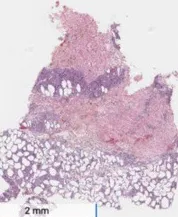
(E) Superficial and deep perivascular and interstitial infiltrate, including lymphocytes and numerous eosinophils.
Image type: pathology (h&e)